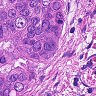
Metastatic tissue present: yes